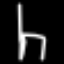
Label: chair